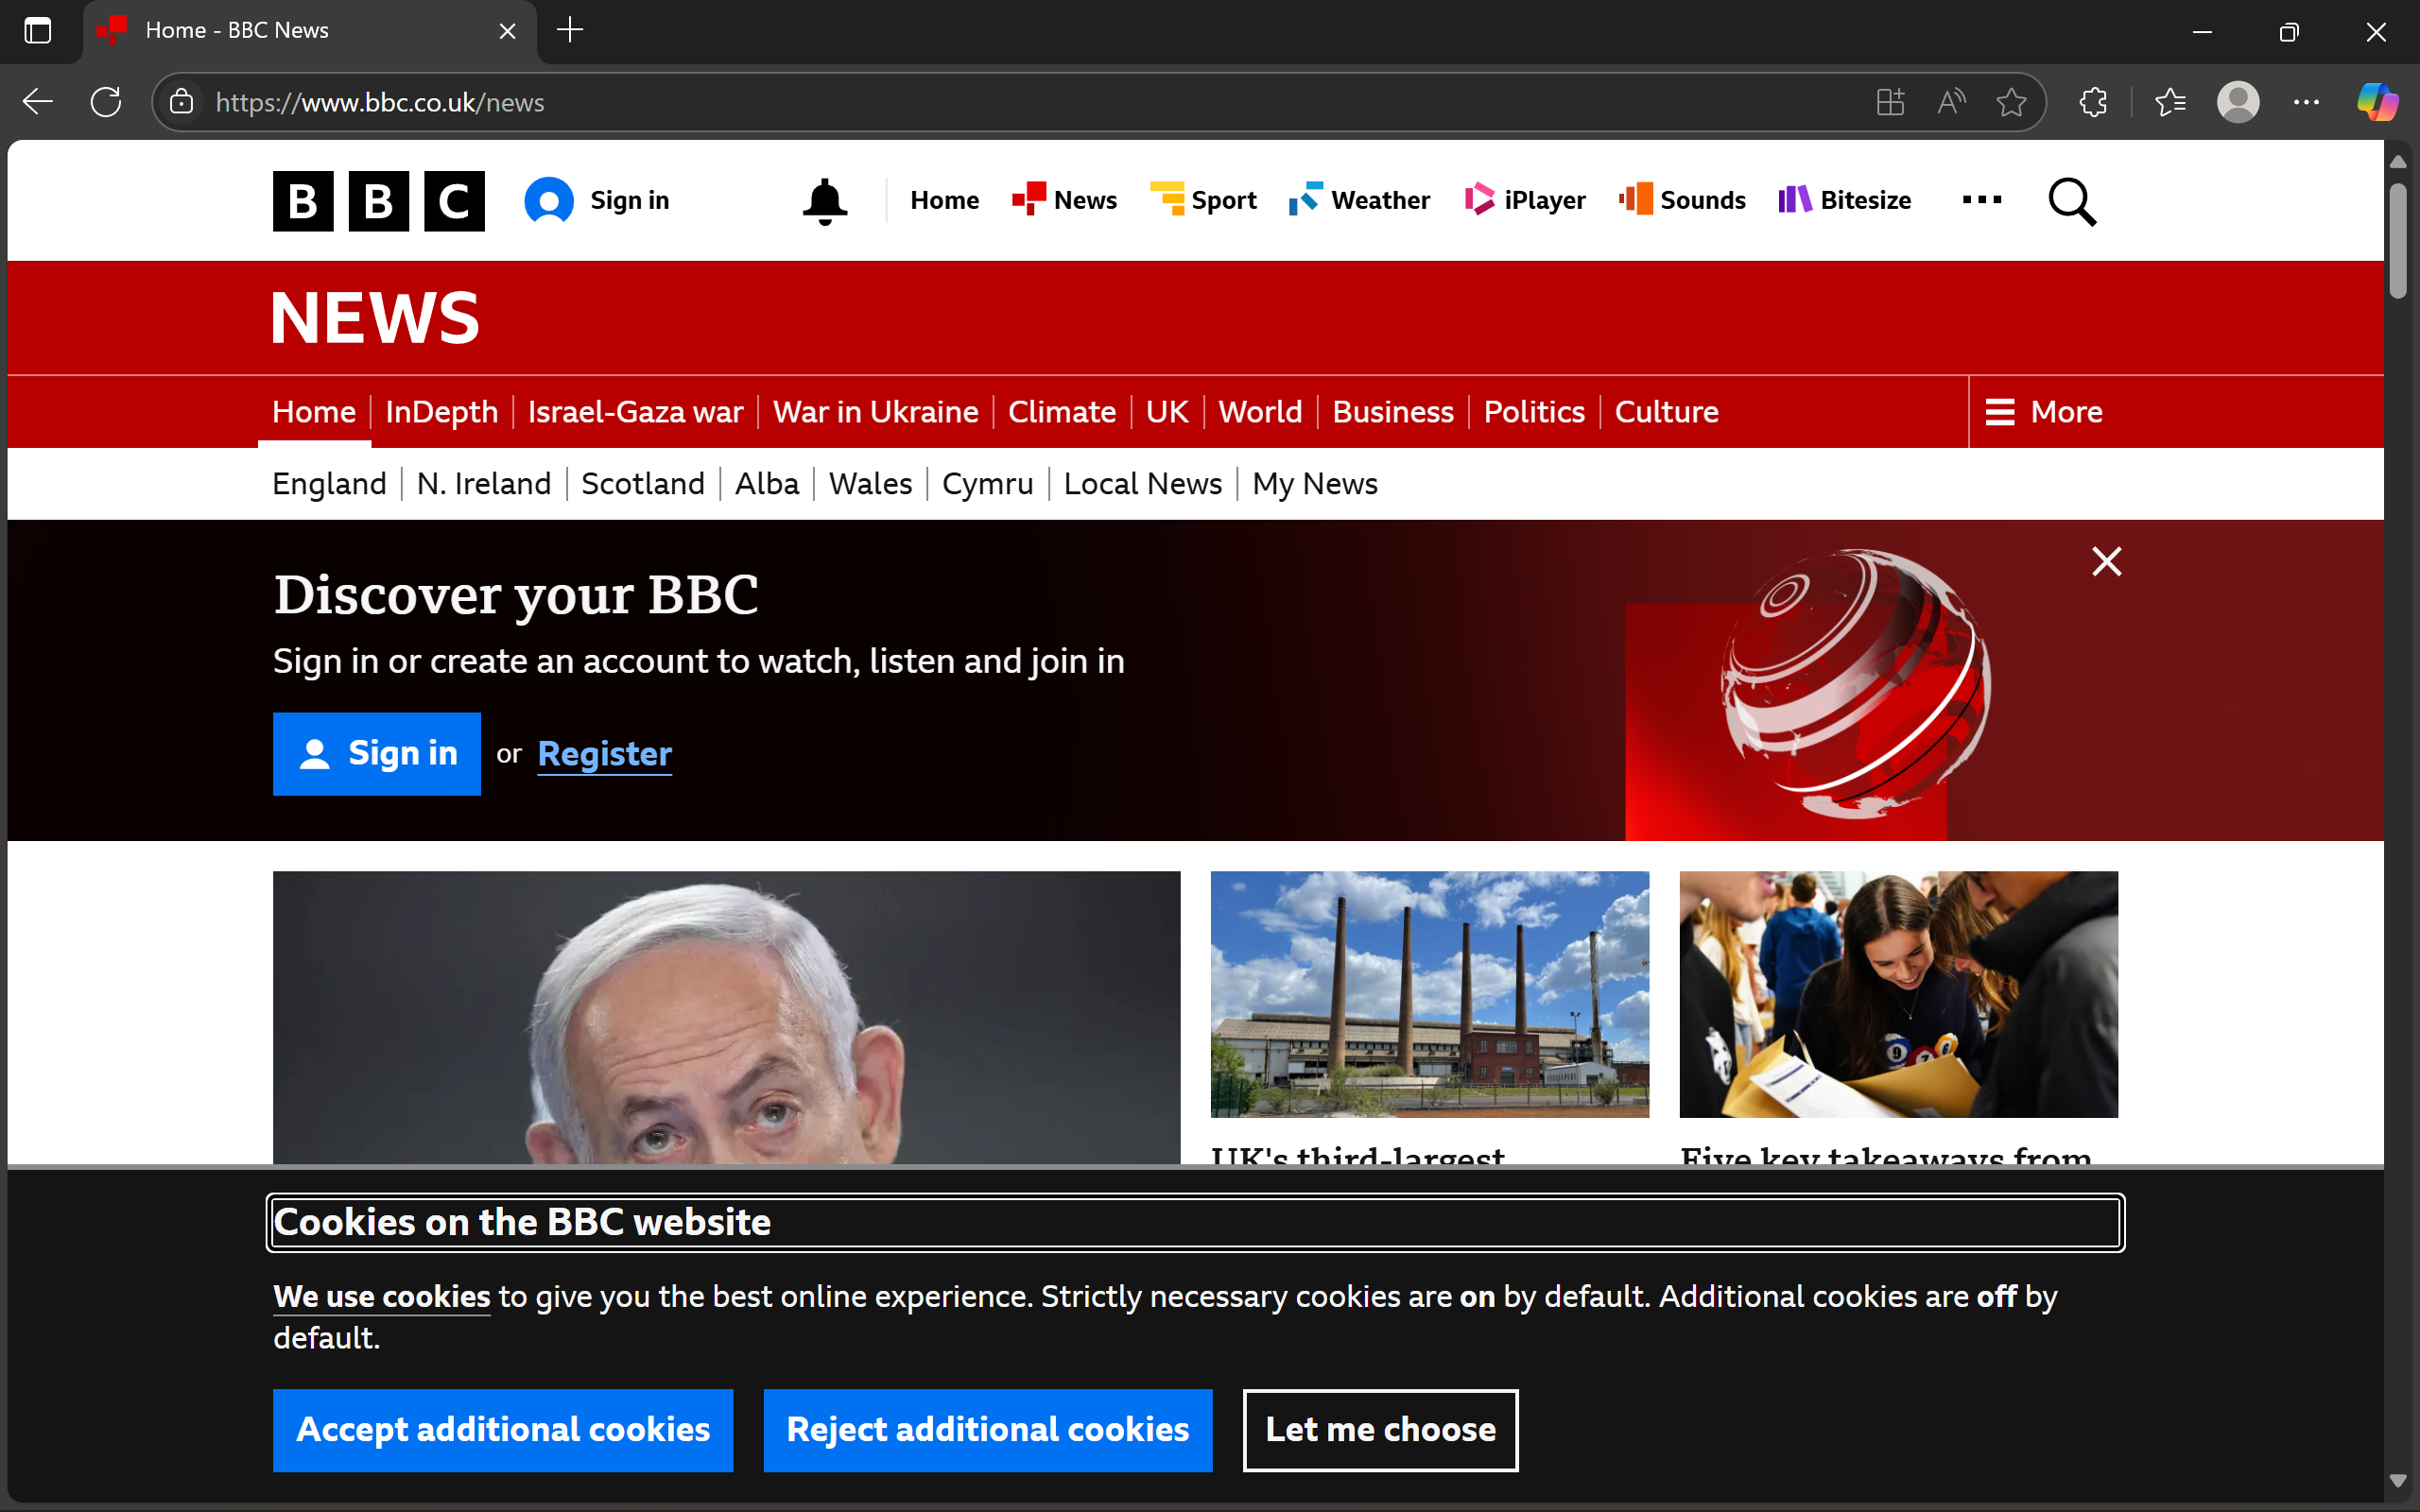
UI elements on screen:
"Desktop - window"
"Home - BBC News - window"
"System - menu bar - Contains commands to manipulate the window"
"System - menu item"
"title bar - value: Home - BBC News"
"Minimise - button - Moves the window out of the way"
"Maximise - button - Makes the window full screen"
"Close - button - Closes the window"
"window"
"Taskbar - pane"
"pane"
"Running applications - pane"
"window"
"UI element"
"window"
"UI element"
"System - menu item"
"Minimise - button"
"Restore - button"
"Close - button"
"Home - BBC News - Microsoft Edge - School - region"
"region"
"Minimise - button"
"Maximise - button"
"Restore - button"
"Close - button"
"region"
"Tab bar - tab control"
"Tab actions menu - button"
"region"
"Home - BBC News - tab - bbc.co.uk"
"region"
"Search tabs - button"
"App bar - tool bar"
"region"
"Back - button - Press to go back (Alt+Left arrow), or open context menu to see history"
"Forward - button - Press to go forward (Alt+Right arrow), or open context menu to see history"
"Refresh - button - Refresh (Ctrl+R)"
"Home - button"
"grouping"
"View site information - button - Secure"
"Address and search bar - edit - Search or enter web address - value: https://www.bbc.co.uk/news"
"region"
"Extensions - button"
"region"
"Favourites - button - Favourites (Ctrl+Shift+O)"
"School Profile - button - School"
"Settings and more (Alt+F) - button"
"Copilot (Ctrl+Shift+.) - button"
"Import favourites - button"
"Separator - separator"
"Main hub | Algorithms and Data - button - https://uob-cs-algorithms-ii.github.io"
"Menu containing hidden favourites - button - Hidden favourites"
"Other favourites - button"
"Separator - separator"
"region"
"Tab actions menu - button"
"region"
"Welcome to NVDA - window"
"title bar - value: Welcome to NVDA"
"Close - button - Closes the window"
"Welcome to NVDA - dialog - Welcome to NVDA!
Most commands for controlling NVDA require you to hol..."
"Welcome to NVDA! - window"
"Welcome to NVDA! - text"
"Most commands for controlling NVDA require you to hold down the NVDA key while pressing other key..."
"Options - window"
"Options - grouping"
"Keyboard layout: - window"
"Keyboard layout: - text"
"Keyboard layout: - window"
"Keyboard layout: - combo box - value: laptop"
"Keyboard layout: - text - value: laptop"
"Open - button"
"Use CapsLock as an NVDA modifier key - window"
"Use CapsLock as an NVDA modifier key - check box"
"Start NVDA after I sign in - window"
"Start NVDA after I sign in - check box"
"Show this dialog when NVDA starts - window"
"Show this dialog when NVDA starts - check box"
"OK - window"
"OK - button"
"window"
"UI element"
"window"
"Spotify – Liked Songs - document"
"section"
"window"
"pane"
"window"
"pane"
"window"
"Desktop - list"
"Recycle Bin - list item"
"Adobe Acrobat - list item"
"Adobe Digital Editions 4.5 - list item"
"Attack SharkX3Mouse"
"Audacity - list item"
"Edit - list item"
"list item"
"Imaging Edge Desktop - list item"